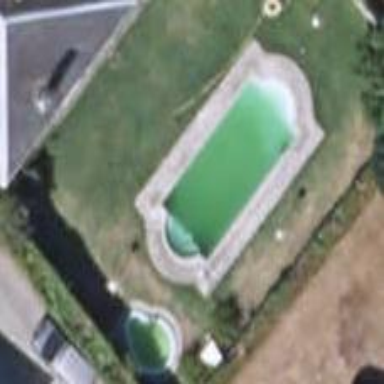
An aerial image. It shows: Swimming pool located in leisure land.